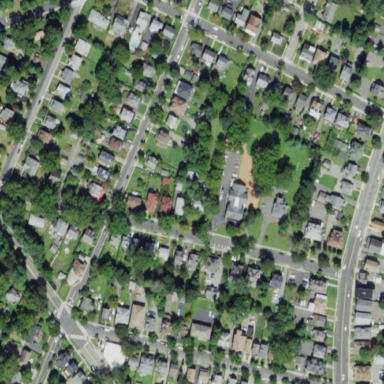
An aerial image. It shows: Neighborhood.